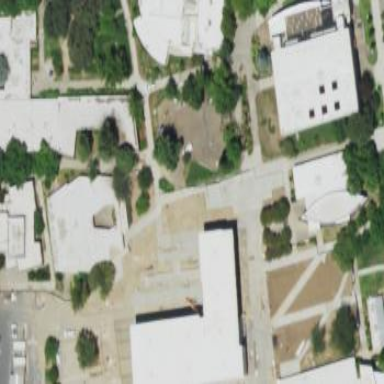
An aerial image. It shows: College building.